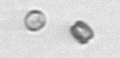
Label: Thalassiosira_sp_aff_mala